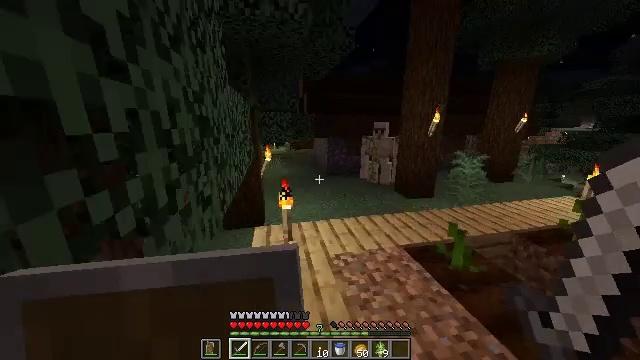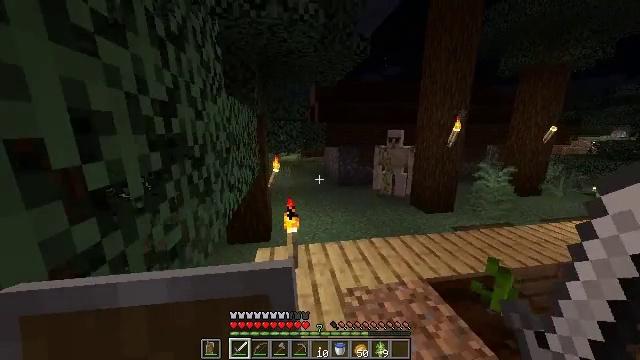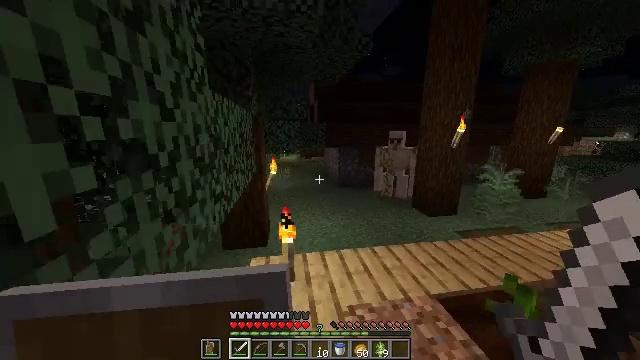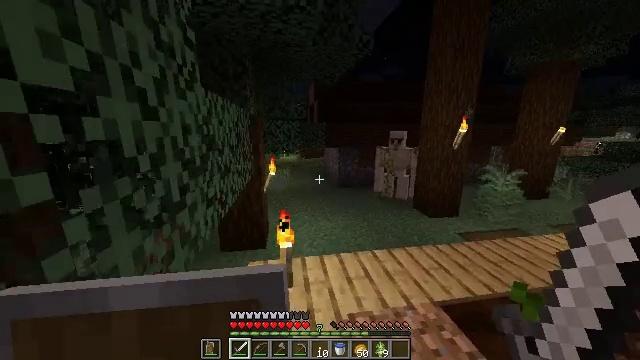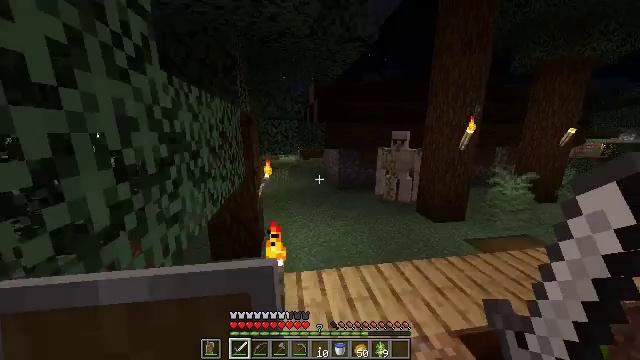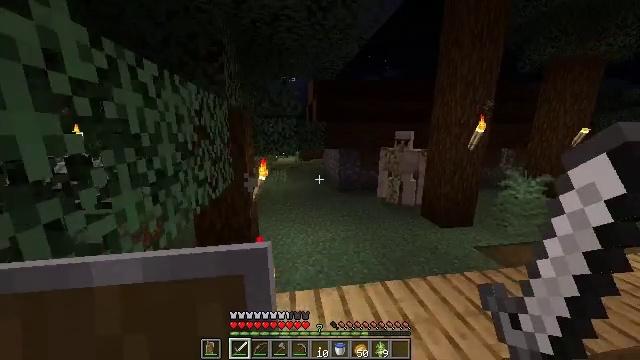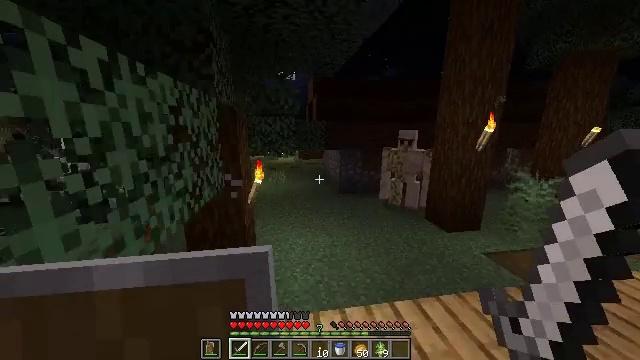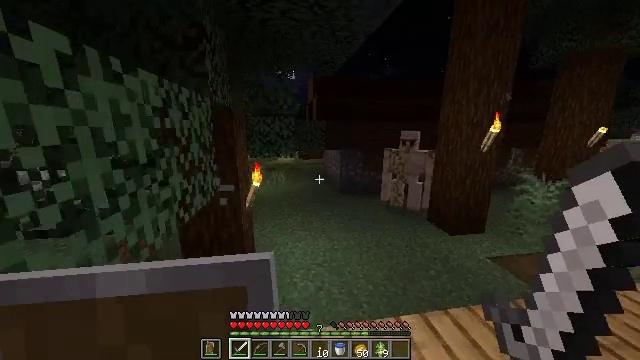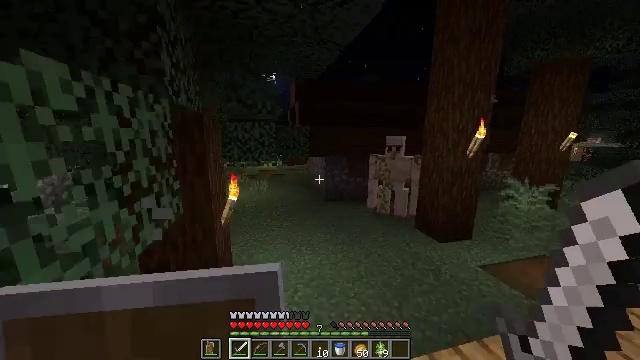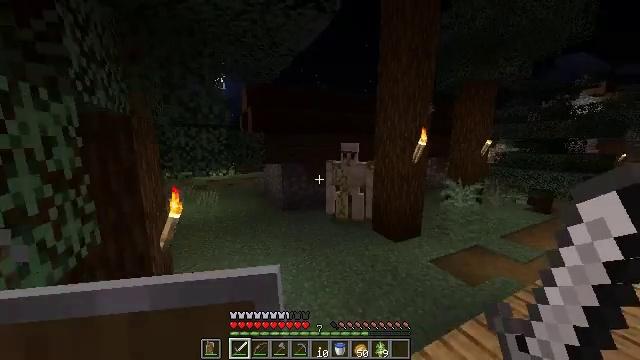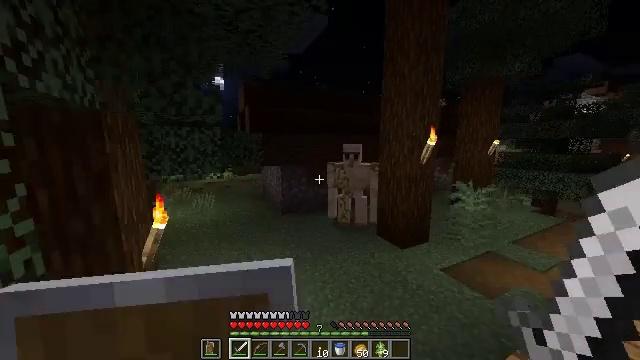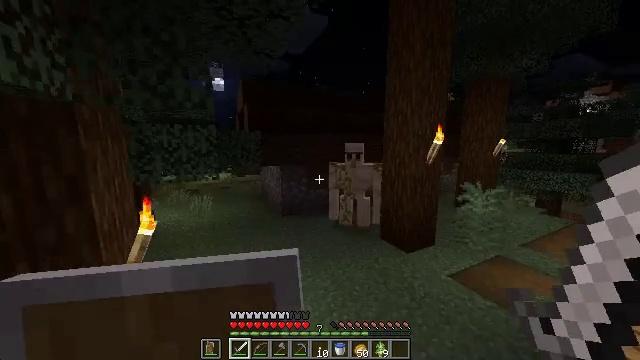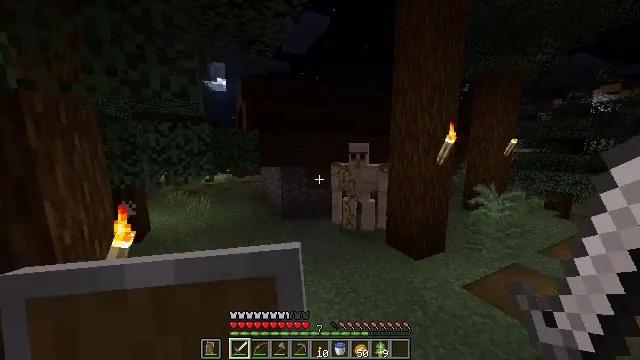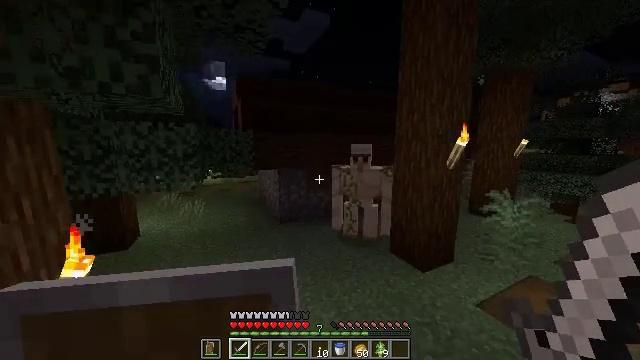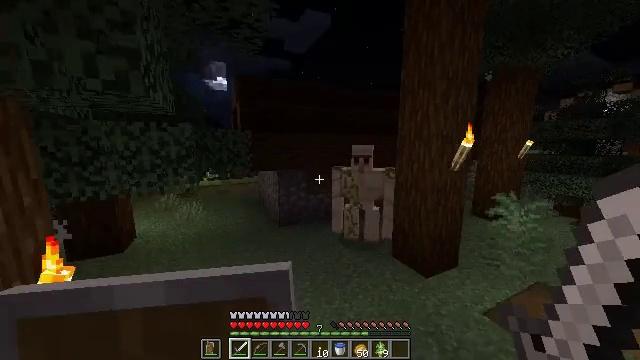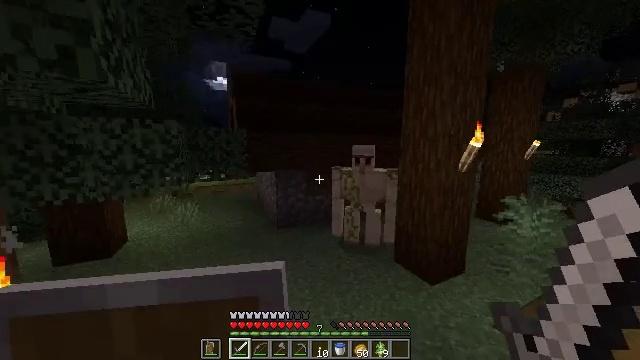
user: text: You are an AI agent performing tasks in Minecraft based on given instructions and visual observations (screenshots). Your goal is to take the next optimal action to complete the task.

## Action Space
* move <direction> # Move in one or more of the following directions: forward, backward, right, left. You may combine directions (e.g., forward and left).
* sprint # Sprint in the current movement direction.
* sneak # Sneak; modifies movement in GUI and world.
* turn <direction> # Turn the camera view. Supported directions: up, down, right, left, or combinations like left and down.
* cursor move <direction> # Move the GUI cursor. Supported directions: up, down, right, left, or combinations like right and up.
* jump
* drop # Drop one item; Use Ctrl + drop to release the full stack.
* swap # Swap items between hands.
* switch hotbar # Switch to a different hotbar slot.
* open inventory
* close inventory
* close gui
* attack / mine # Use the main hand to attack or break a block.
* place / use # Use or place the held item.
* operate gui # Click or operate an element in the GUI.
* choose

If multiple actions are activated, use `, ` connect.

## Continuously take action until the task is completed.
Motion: motion action
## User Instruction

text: Break the blue bed to move it.
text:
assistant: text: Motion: move forward, turn left and up
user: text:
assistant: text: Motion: move forward
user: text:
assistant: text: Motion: move forward
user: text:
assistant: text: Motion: move forward
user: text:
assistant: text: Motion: move forward
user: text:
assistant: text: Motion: move forward
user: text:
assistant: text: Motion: move forward
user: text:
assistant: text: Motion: move forward, turn right and up
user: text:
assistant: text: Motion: move forward, turn right and up
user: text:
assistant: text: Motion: move forward
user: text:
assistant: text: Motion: move forward
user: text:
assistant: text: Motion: move forward
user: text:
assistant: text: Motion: move forward
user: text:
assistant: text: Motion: move forward
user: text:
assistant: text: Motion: move forward
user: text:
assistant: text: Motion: move forward, turn left
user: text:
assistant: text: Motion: move forward, turn left
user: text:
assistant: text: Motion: move forward
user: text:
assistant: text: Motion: move forward
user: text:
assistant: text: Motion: move forward
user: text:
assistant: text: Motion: move forward
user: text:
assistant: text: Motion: move forward and move left
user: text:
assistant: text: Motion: move forward and move left, turn right and up
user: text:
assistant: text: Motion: move forward and move left, turn right
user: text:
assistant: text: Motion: move forward and move left, turn right
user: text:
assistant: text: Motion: move forward and move left, turn right
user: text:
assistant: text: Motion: move forward and move left, turn right
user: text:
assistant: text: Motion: move forward and move left, turn right
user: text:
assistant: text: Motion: move forward and move left, turn right
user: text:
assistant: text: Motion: move forward, turn right